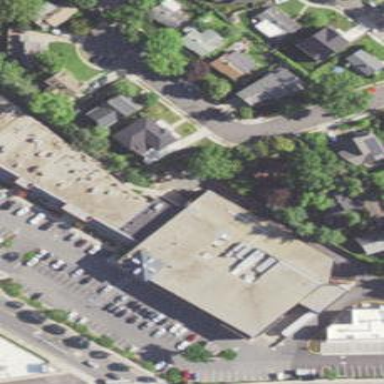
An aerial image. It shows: Retail building housing supermarket.